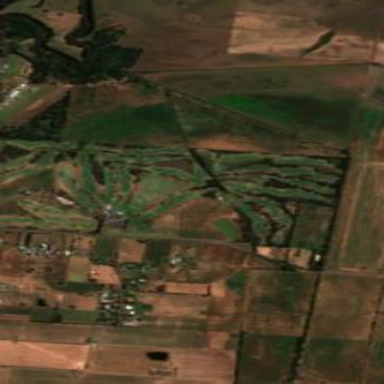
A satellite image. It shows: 27-hole golf course located on leisure land.